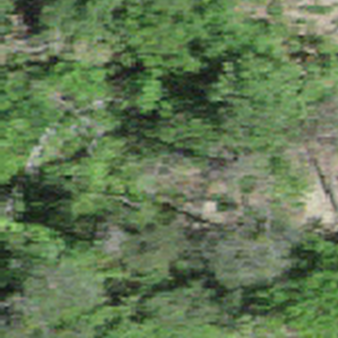
Label: other